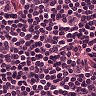
Metastatic tissue present: no